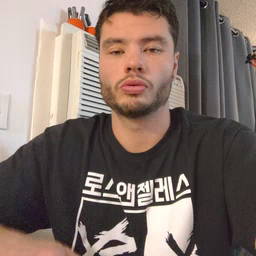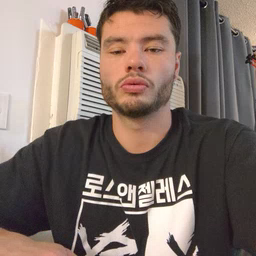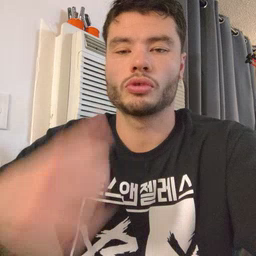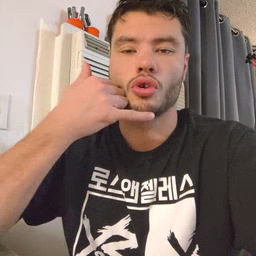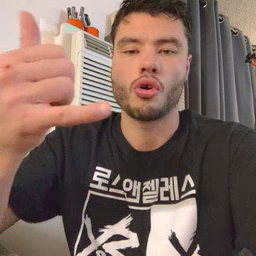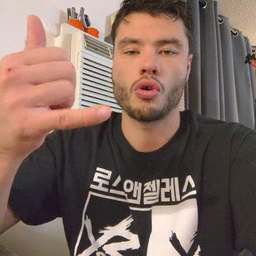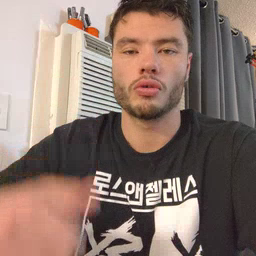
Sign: callonphone